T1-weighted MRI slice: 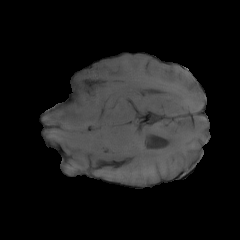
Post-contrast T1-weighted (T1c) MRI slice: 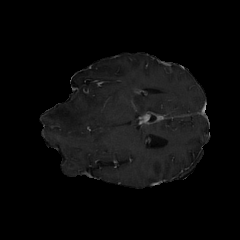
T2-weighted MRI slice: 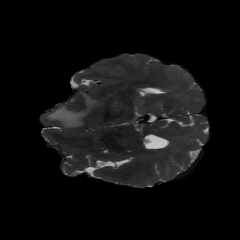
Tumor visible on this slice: yes